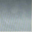
Piece: xx